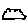
Label: cloud